Question: I am doing my homework to realize a C programe and during my work there is one step that I need to get the interger part of the double type numbers. So I choose ceil() or floor() in to realize this. But the output is unpredictable and far from expected.
The whole program is the following :
'''
/*
************************************************************************
Includes
************************************************************************
*/
#include <stdio.h>
#include <stdlib.h>
#include <gsl/gsl_rng.h>
#include <time.h>
#include <math.h>
/* Solvent Particle Propersities*/
typedef struct
{
double vx,vy,rx,ry ; /* velocity AND position */
double cell; /* index of grid */
}solvent_p;
/* Cell Propersities*/
typedef struct
{
double vcm_x,vcm_y ; /* center of mass velocity */
int number; /* number of solvent in the cell */
double roation_angle; /* roation_angle of the cell */
}cell_p;
/* periodic boundary condition judging and adjusting fuction PBC */
void PBC(solvent_p *sol)
{
double L = 20.0; // box size 20
if(sol->rx >20) sol->rx=sol->rx-L;
if(sol->rx < 0) sol->rx=sol->rx+L;
if(sol->ry >20) sol->ry=sol->ry-L;
if(sol->ry < 0) sol->ry=sol->ry+L;
}
int main(int argc, char **argv)
{
// Randome setup generates random numbers from GSL functions
const gsl_rng_type * T;
gsl_rng * r;
T = gsl_rng_default;
gsl_rng_default_seed = ((unsigned long)(time(NULL))); //She seedZhi Wei Dang Qian Shi Jian
r = gsl_rng_alloc (T);
solvent_p solvent[4000];
int i,j,k,index=0;
cell_p grid[400];
double alpha=90.0; //roation angle
/* Iniinitializing solvent
* All vx=0
* half vy = sqrt(3) and half vy=-sqrt(3) to make momentum zero and another requirement is the overall energy is 6000 equals energy of temperature=1 with 4000 solvent 3NkT/2 ,assuming mass of solvent = 1 ,which is all a test quantity
* rx and ry are random number generated by GSL library
* cell=20*(ry+rx) is an index of which cell the solvent is in
*/
for(i=0;i<=3999;i++)
{
solvent[i].vx=0.0;
if(i<=1999)
solvent[i].vy=sqrt(3);
else
solvent[i].vy=-sqrt(3);
solvent[i].rx =20.0 * gsl_rng_uniform_pos(r);
solvent[i].ry =20.0 * gsl_rng_uniform_pos(r);
//printf("%f %f
",solvent[i].rx,solvent[i].ry);
solvent[i].cell=20*(floor(solvent[i].ry))+floor(solvent[i].rx)+1;
}
// grid setting up
for (i=0;i<=399;i++)
{
grid[i].vcm_x=0;
grid[i].vcm_y=0;
grid[i].number=0;
grid[i].roation_angle=0.0;
}
/* Begining Simulation Work
*
* Fist process is preparing the system to equilibrium for 10000 processes
*
* the whole process involving two steps steaming and collision and the two steps are conducted one by one in our simulation
* time duration for steaming is 0.1 which is assigned for Molecular Dynamics and time duration for collision is ignored
*
*
*/
for(i=0;i<=9999;i++)
{
double temp;
double delta_t_MD=0.1; //time step
temp=gsl_rng_uniform_pos(r);
double rand_rx = (temp < 0.5) ? temp : ((-1) * temp ); // randomshift rx;
temp=gsl_rng_uniform_pos(r);
double rand_ry = (temp < 0.5) ? temp : ((-1) * temp ); // randomshift ry
//steaming
for(j=0;j<=3999;j++)
{
//printf("%d
",j);
printf("1 :%d %f %f
",j,solvent[j].rx,solvent[j].ry);
solvent[j].rx=solvent[j].rx+solvent[j].vx * delta_t_MD;
solvent[j].ry=solvent[j].ry+solvent[j].vy * delta_t_MD;
printf("2: %d %f %f
",j,solvent[j].rx,solvent[j].ry);
//randomshift
solvent[j].rx=solvent[j].rx+rand_rx;
solvent[j].ry=solvent[j].ry+rand_ry;
printf("3: %d %f %f
",j,solvent[j].rx,solvent[j].ry);
// periodic boundary condition
PBC(&solvent[j]);
printf("4: %d %f %f
",j,solvent[j].rx,solvent[j].ry);
solvent[j].cell=20*(ceil(solvent[j].ry)-1)+ceil(solvent[j].rx);
printf("5: %d %f %f %f %f
",j,solvent[j].rx,solvent[j].ry,ceil(solvent[j].rx),ceil(solvent[j].ry));
index = (int)(solvent[j].cell);
//printf("%d %d %f %f %f
",j,index,solvent[j].cell,ceil(solvent[j].rx),ceil(solvent[j].ry));
if ((index>=0) &&(index<=400))
{
grid[index].vcm_x=grid[index].vcm_x+solvent[i].vx;
grid[index].vcm_y=grid[index].vcm_y+solvent[i].vy;
grid[index].number=grid[index].number+1;
}
}
// caculating vcm
for (k=0;k<=399;k++)
{
if (grid[k].number >= 1)
{
grid[k].vcm_x=grid[k].vcm_x/grid[k].number;
grid[k].vcm_y=grid[k].vcm_y/grid[k].number;
}
double temp;
temp=gsl_rng_uniform_pos(r);
grid[k].roation_angle = (temp < 0.5) ? alpha : ((-1) * alpha );
}
//collsion
}
gsl_rng_free (r); // free RNG
return 0;
'''
}
Sorry it is some extent long so I did not put in first.And something did not finished but the program framework is set up.
my programe is like this:
'''
printf("4: %d %f %f
",j,solvent[j].rx,solvent[i].ry);
solvent[j].cell=20*(floor(solvent[j].ry))+floor(solvent[j].rx)+1;
printf("5: %d %f %f %f %f
",j,solvent[j].rx,solvent[i].ry,floor(solvent[j].rx),floor(solvent[j].ry));
'''
And although something as I wanted something more is wrong and below is I choose some parts of the output:
'''
4: 3993 3.851240 17.047031
5: 3993 3.851240 17.047031 3.000000 9.000000
'''
although floor(solvent[j].rx) is right but floor(solvent[j].ry) is totally wrong.
And the final result of my program is
'''
Segmentation fault (core dumped)
------------------
(program exited with code: 139)
'''
How to fix this one? Is there anything I use was wrong?
And to further test the problem I tried ceil() function in and the program and result is like this
program:
'''
printf("4: %d %f %f
",j,solvent[j].rx,solvent[i].ry);
solvent[j].cell=20*(ceil(solvent[j].ry)-1)+ceil(solvent[j].rx);
printf("5: %d %f %f %f %f
",j,solvent[j].rx,solvent[i].ry,ceil(solvent[j].rx),ceil(solvent[j].ry));
'''
result:
'''
2: 3999 14.571205 2.837654
4: 3999 14.571205 2.837654
5: 3999 14.571205 2.837654 15.000000 15.000000
'''
So use the nearest output as an example to illustrate my desire result is:
a= 14.571205, ceil(a)=15.00
b= 2.837654 , ceil(b)=3.00 not the 15.000 in the output
And the problem worsening is that when I just use a and b to test ceil() everything seems perfect:
program:
'''
#include <stdio.h>
#include <math.h>
int main()
{
double a= 14.571205;
double b= 2.837654 ;
printf("%f %f
",ceil(a),ceil(b));
return 0;
}
'''
output:
15.000000 3.000000
I am using GCC in Linux Ubuntu.
==============================================================================
The problem has been solved.
The real fatal problem is here
'''
if ((index>=0) &&(index<=400))
{
grid[index].vcm_x=grid[index].vcm_x+solvent[i].vx;
grid[index].vcm_y=grid[index].vcm_y+solvent[i].vy;
grid[index].number=grid[index].number+1;
}
}
'''
Both 'solvent[i].vy' and 'solvent[i].vx' should be changed i for j.
Just as @Jon and @Blckknght @Eric Lippert have pointed out.
And I obvious get in the wrong trap and mislead @ouah and @Blckknght and In fact, the output sentences do have problem but they do not caused the prorame to crash only the out of boundary will do that.
Thank you ALL!
And I do like to share Eric Lippert 's comment which is powerful and insightful:
> More generally, the problem you have is called "select isn't broken" by experienced programmers. That is, you have done something completely wrong, you cannot figure out what you did wrong, and so you conclude that a piece of basic, easy infrastructure written by experts and tested extensively is wrong. I assure you, floor and ceil do exactly what they are supposed to do. They are not wrong. The problem lies somewhere in your code, not in the standard library. - Eric Lippert

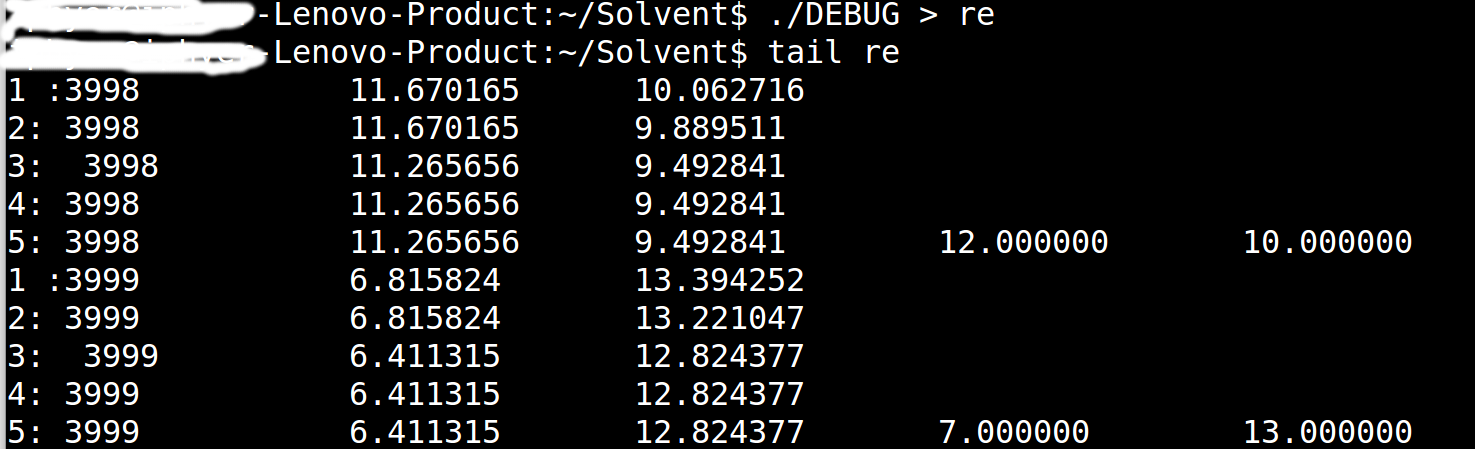
Answer: Your array is declared as:
'''
solvent_p solvent[4000];
'''
but you have this loop:
'''
for(i=0;i<=9999;i++)
'''
with this function call inside:
'''
printf("1 :%d %f %f
",j,solvent[j].rx,solvent[i].ry);
'''
which means you are accessing out-of-bounds array elements.
OP test case has been edited to fix the out-of-bound accesses.
My second suggestion is to check 'index' value (which is used to index 'grid' array) never exceeds the number of elements of 'grid' array after this assignment: 'index = (int)(solvent[j].cell)'.